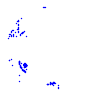
Particle: electron